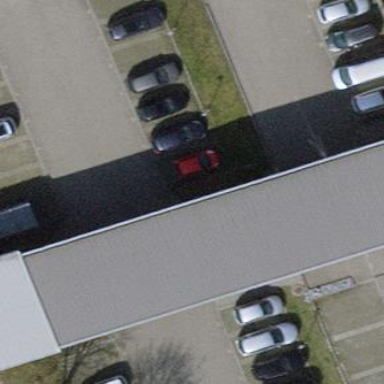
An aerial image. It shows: Flat roof on top of building.